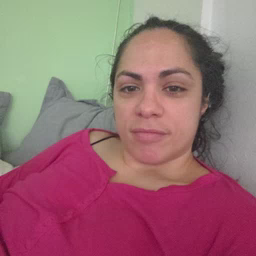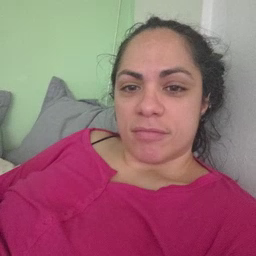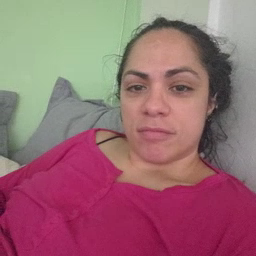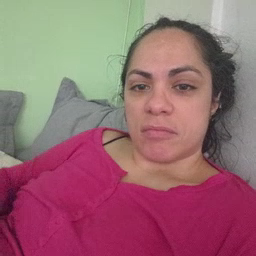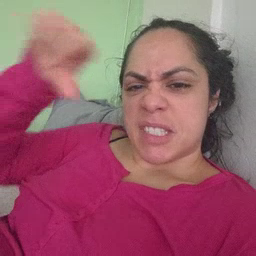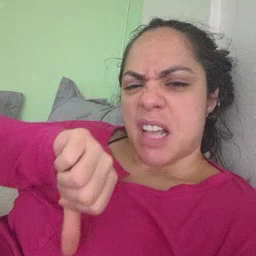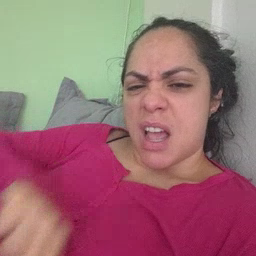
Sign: down